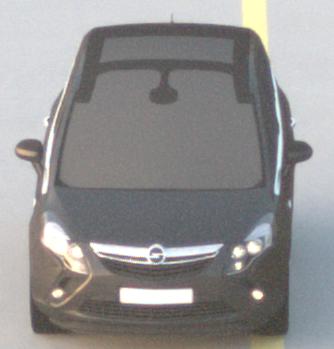
Make: Opel
Model: Zafira Tourer 1.8
Detailed model: Zafira (C) Tourer
Model produced from: 2012/01
Model produced until: 2015/06
Doors: 5
Color: gray
Road condition: dry road
Daytime: sunrise or sunset
Contrast: low contrast